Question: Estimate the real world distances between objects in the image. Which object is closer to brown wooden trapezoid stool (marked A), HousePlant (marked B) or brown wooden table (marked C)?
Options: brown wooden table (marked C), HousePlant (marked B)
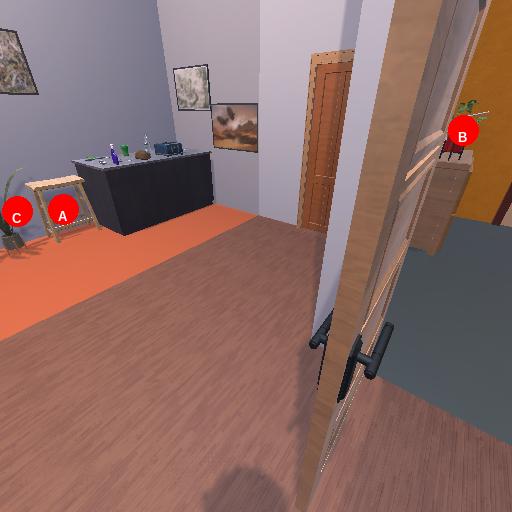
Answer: brown wooden table (marked C)